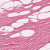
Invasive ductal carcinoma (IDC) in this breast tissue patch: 0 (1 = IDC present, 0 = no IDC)